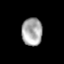
Tissue: lung
Cell type: Epithelial cells
Senescence score: 0.2424
Nuclear area (px): 558
Mean DAPI intensity: 169.744